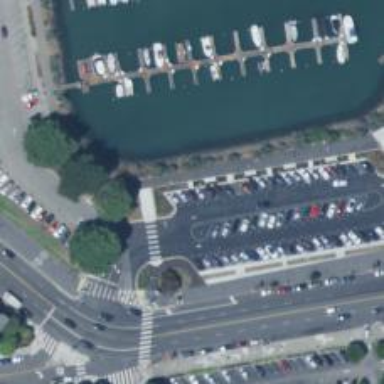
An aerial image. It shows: Parking space is available.